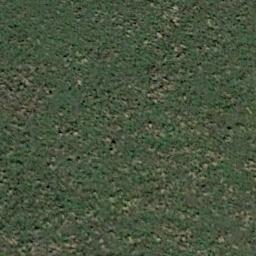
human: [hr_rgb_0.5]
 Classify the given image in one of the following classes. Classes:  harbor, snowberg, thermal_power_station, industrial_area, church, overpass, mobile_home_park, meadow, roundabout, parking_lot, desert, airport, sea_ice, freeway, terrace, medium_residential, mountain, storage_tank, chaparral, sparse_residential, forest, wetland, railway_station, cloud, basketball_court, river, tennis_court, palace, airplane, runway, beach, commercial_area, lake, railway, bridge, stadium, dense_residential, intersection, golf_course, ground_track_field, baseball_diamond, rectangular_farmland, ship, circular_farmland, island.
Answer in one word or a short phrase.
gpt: meadow